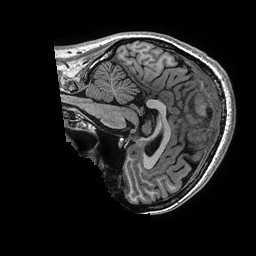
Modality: T1w
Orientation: sagittal
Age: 45
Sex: female
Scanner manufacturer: ge
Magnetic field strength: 3 T
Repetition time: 0.006952 s
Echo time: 0.00292 s